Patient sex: F
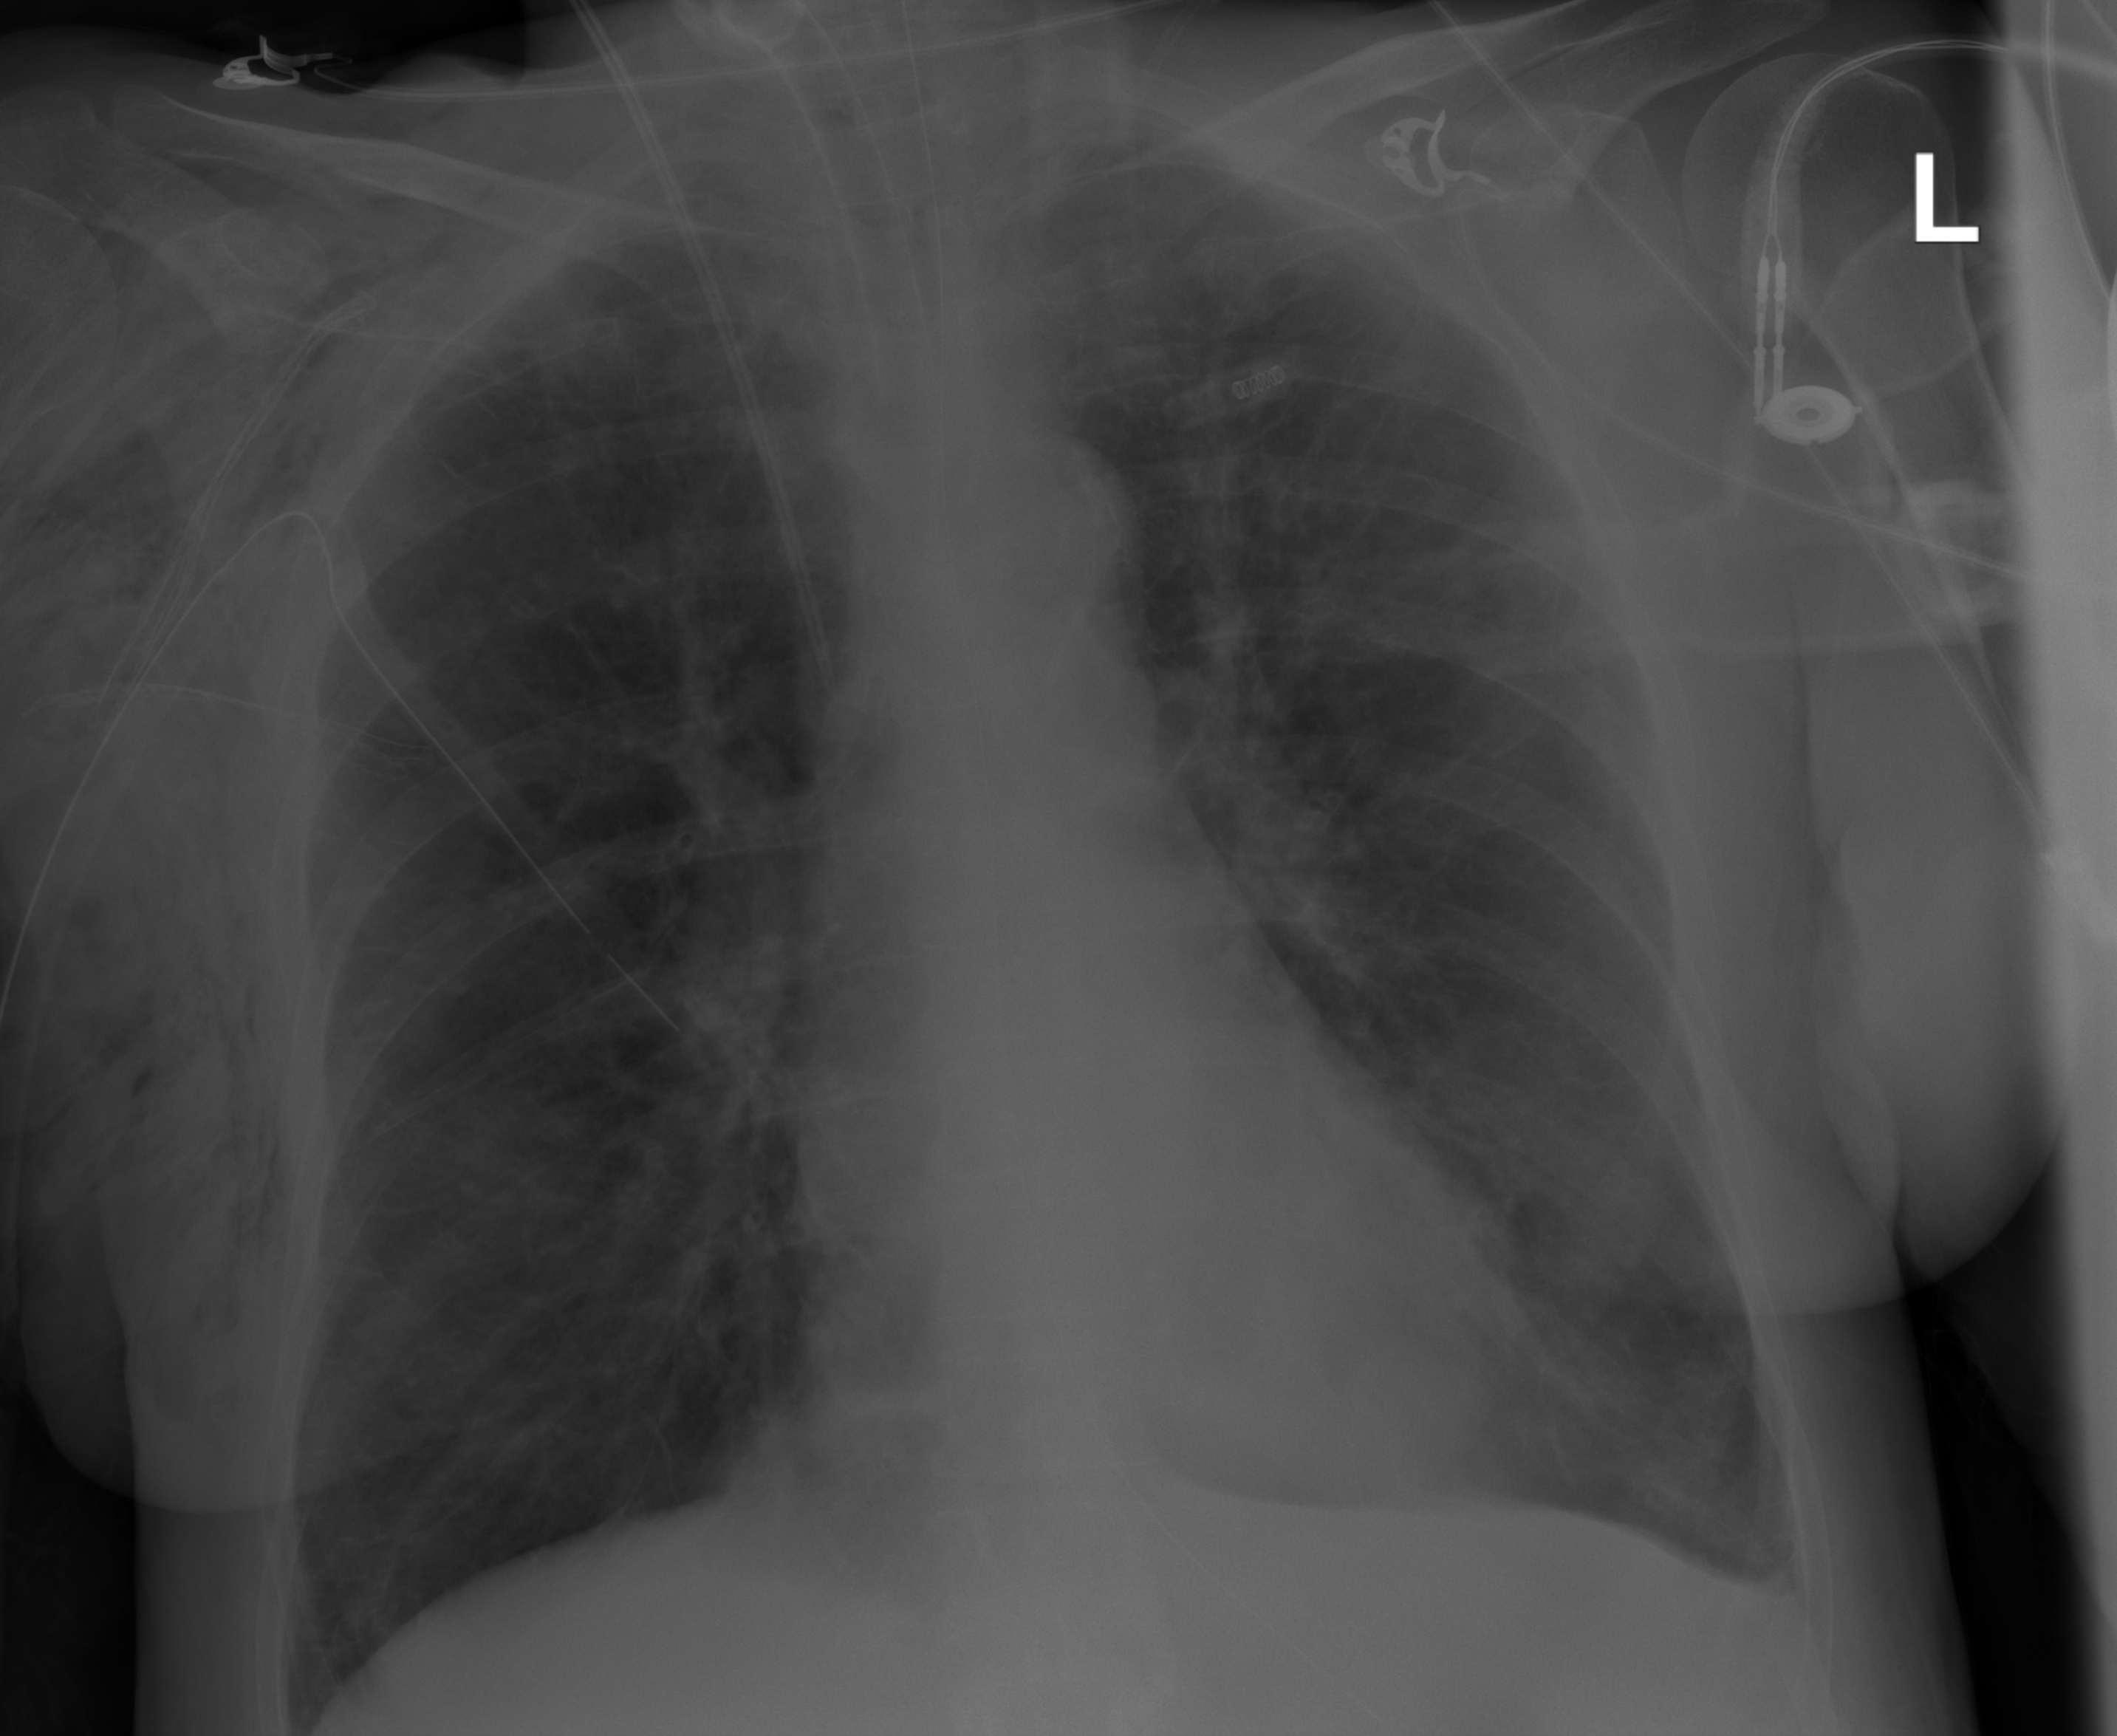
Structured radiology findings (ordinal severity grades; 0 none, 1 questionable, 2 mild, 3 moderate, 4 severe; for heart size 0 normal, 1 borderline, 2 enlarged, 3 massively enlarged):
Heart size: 0
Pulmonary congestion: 2
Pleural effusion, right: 0
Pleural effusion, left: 2
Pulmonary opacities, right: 0
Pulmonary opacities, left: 0
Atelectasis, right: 0
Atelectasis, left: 2